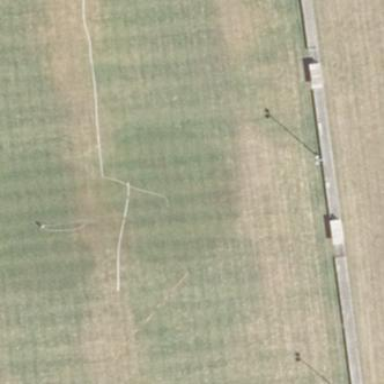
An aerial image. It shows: Soccer pitch with grass surface for leisure land.